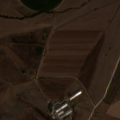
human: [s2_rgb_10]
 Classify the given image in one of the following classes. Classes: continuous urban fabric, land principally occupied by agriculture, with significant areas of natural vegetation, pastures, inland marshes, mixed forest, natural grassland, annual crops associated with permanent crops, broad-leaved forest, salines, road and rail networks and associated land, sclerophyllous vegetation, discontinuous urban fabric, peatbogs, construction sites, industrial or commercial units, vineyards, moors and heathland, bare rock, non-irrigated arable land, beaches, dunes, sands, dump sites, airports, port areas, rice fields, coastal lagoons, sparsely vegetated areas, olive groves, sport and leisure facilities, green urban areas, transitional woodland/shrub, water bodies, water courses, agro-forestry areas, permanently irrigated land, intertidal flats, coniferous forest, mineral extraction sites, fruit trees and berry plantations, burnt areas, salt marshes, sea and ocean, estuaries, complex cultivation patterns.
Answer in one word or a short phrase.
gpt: non-irrigated arable land, permanently irrigated land, transitional woodland/shrub